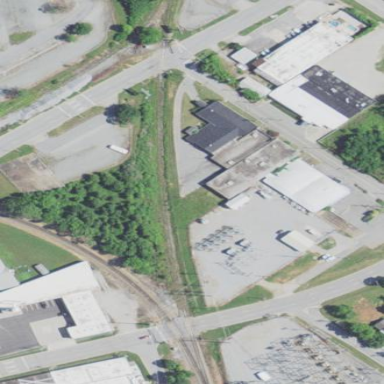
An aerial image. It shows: Distribution substation surrounded by fence.